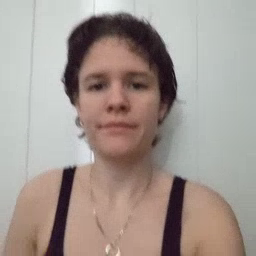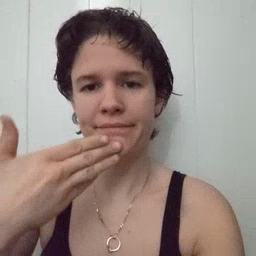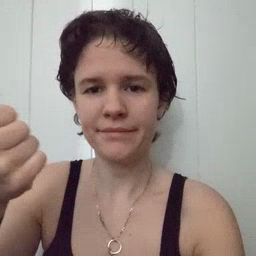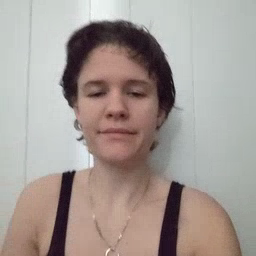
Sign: better